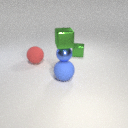
small green metal cube above small blue metal sphere